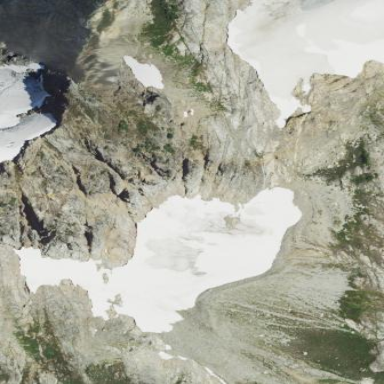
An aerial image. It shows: Stunning view of glacier.